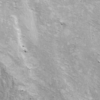
Label: not_dusty